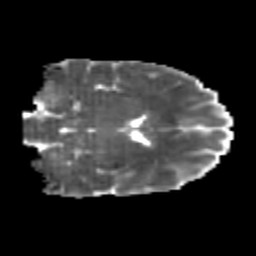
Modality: MD
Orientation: coronal
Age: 25
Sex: male
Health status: healthy
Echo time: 0.074 s